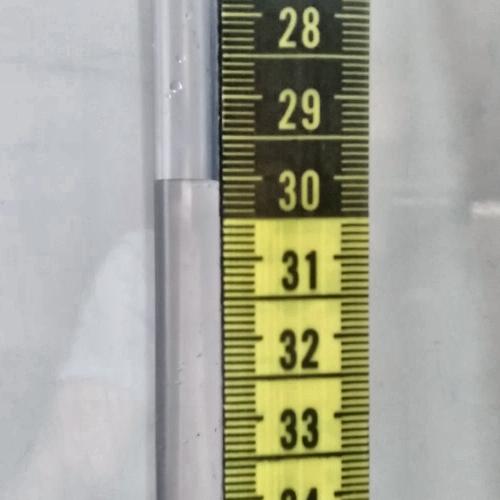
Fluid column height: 30.1 cm